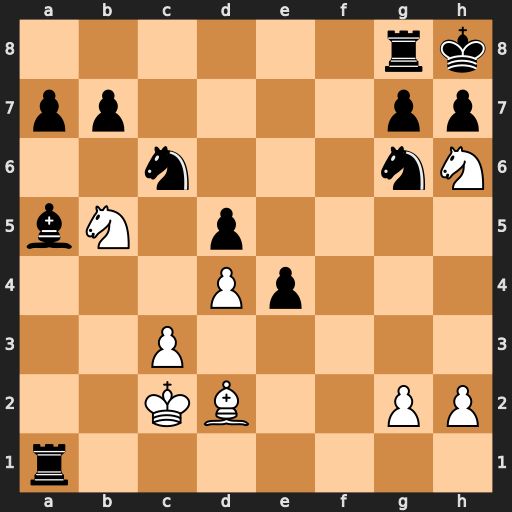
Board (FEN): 6rk/pp4pp/2n3nN/bN1p4/3Pp3/2P5/2KB2PP/r7
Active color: w
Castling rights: -
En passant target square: -
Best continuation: Nf7#